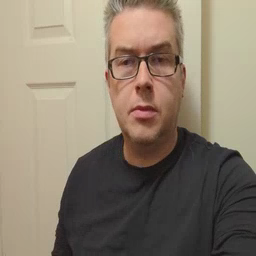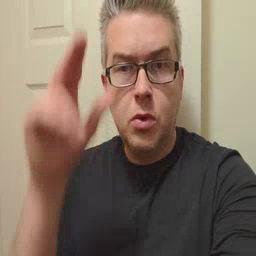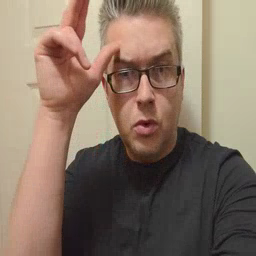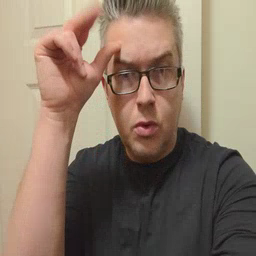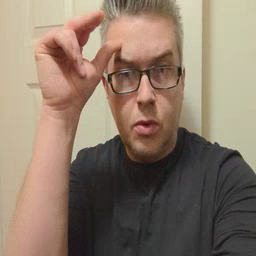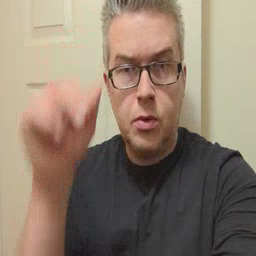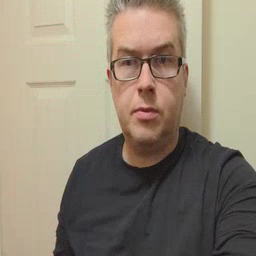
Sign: horse